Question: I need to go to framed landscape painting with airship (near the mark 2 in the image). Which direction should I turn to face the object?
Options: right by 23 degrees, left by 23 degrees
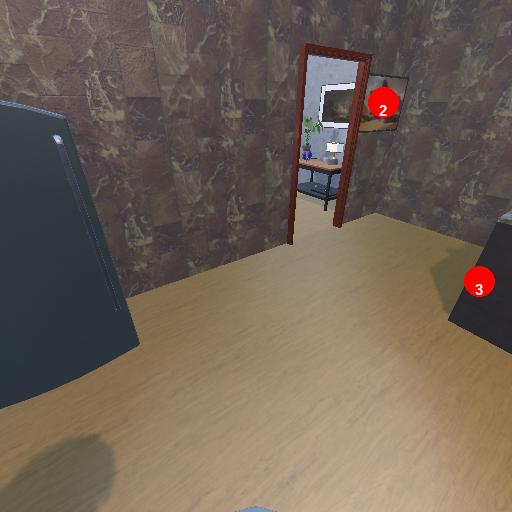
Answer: right by 23 degrees